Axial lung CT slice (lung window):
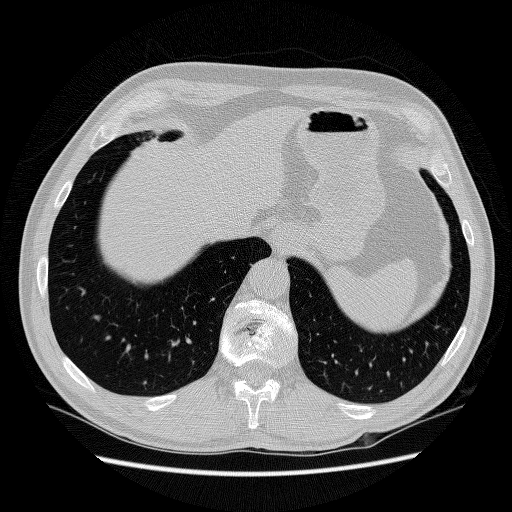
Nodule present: no